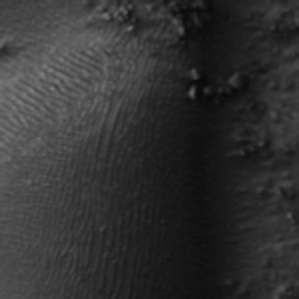
Label: frost